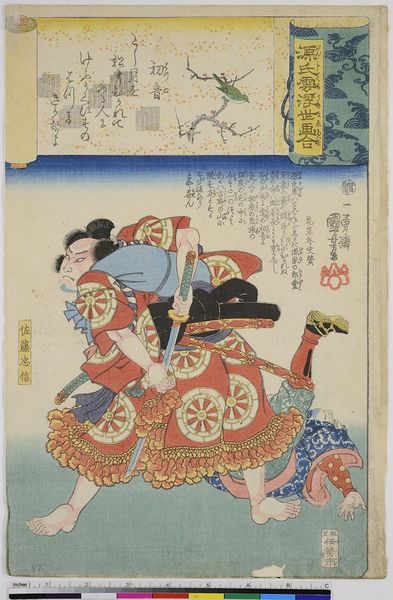
Titel: Hatsune, Blatt 23 aus der Serie: Genji Wolken zusammen mit Ukiyo-e
Künstler: Utagawa Kuniyoshi
Standort: Hamburg
Institution: Museum für Kunst und Gewerbe Hamburg
Schlagwörter: blau, kampf, vogel, frau, frisur, rot, gesicht, figur, haare, mantel, stehend, person, beine, holzschnitt, schrift, gestalt, druckgraphik, druckgrafik, schwert, literatur, zeit, farbholzschnitt, samurai, edo, charaktere, reproduktionen, druckerzeugnisse, vögel, ukiyo, lit, literarische, genji